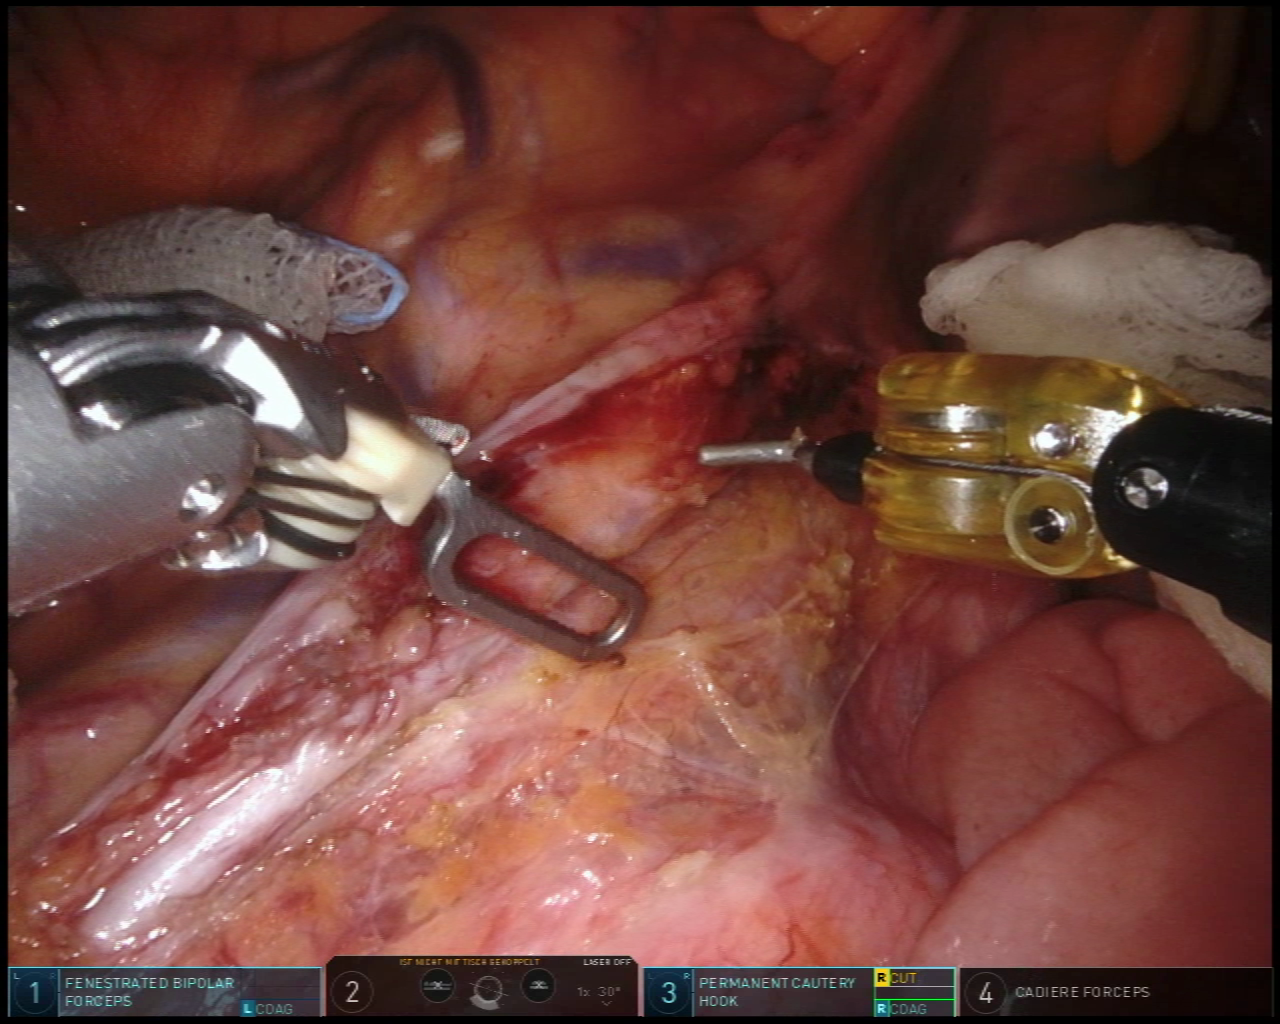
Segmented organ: inferior_mesenteric_artery
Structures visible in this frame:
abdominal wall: no
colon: no
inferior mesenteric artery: yes
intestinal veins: yes
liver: no
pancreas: no
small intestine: yes
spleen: no
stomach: no
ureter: no
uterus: no
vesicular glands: no